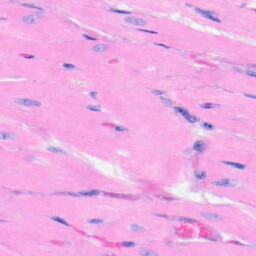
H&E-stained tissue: Heart